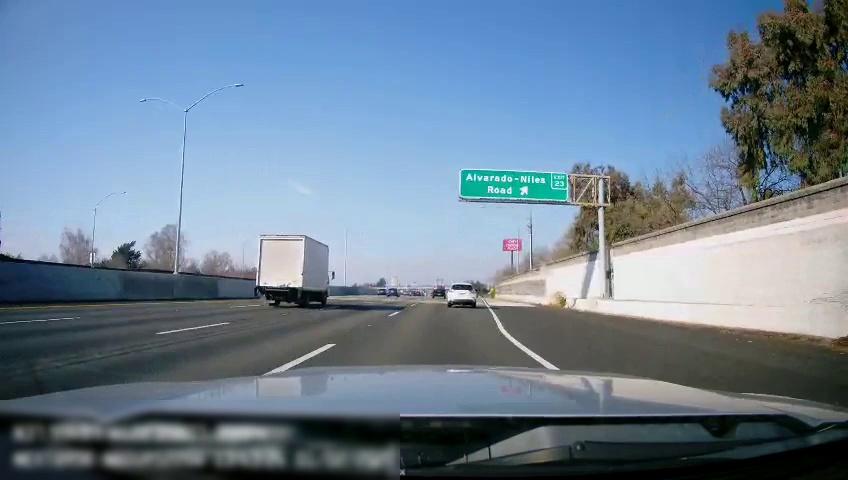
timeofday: Day
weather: Sunny
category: Drivable Space
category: Vehicles | SUV
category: Vehicles | Car
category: Vehicles | Truck
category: Vehicles | SUV
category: Lanes | Current Lane
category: Lanes | Alternate Lane
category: Lanes | Alternate Lane
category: Lanes | Alternate Lane
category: Lanes | Current Lane
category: Traffic | Signs